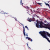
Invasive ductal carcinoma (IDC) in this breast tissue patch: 0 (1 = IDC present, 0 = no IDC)